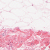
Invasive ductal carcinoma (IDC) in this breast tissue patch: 0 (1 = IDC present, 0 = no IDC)